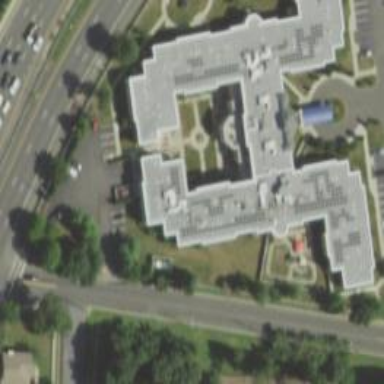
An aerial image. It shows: Nursing home building.